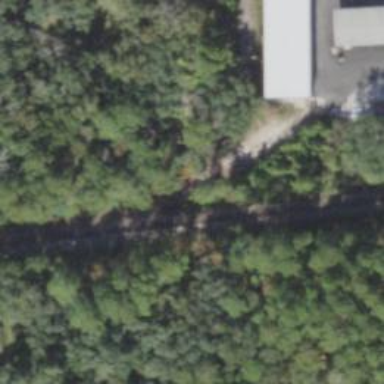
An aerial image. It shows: Railroad spur for lumber freight service.